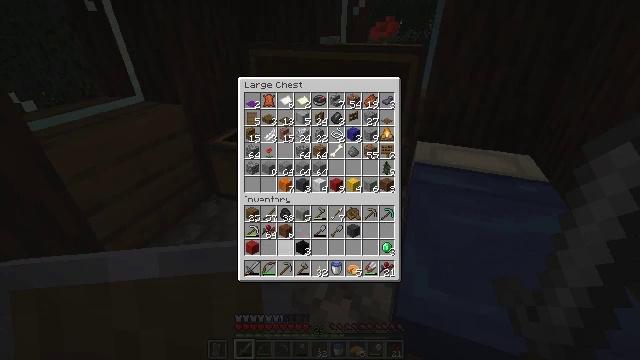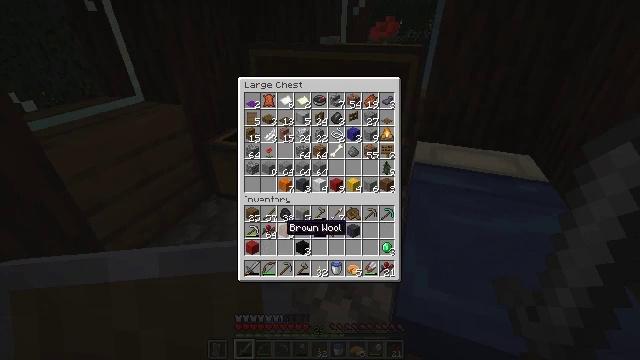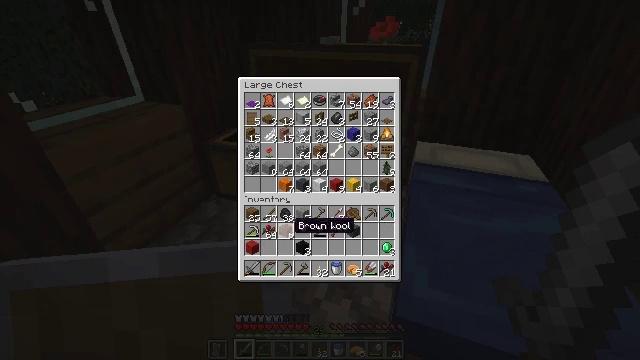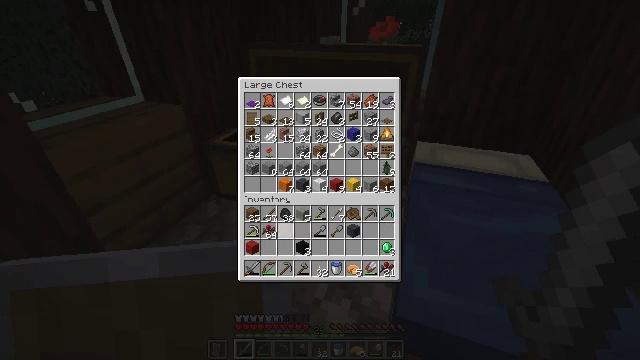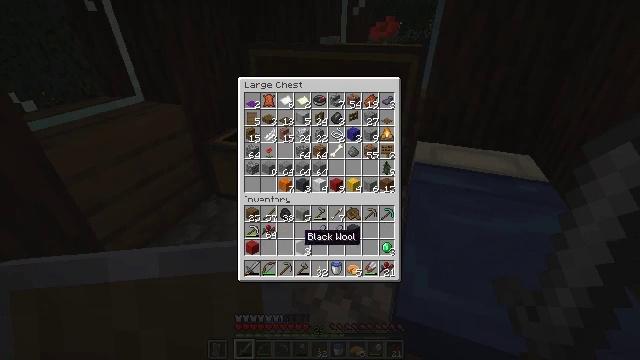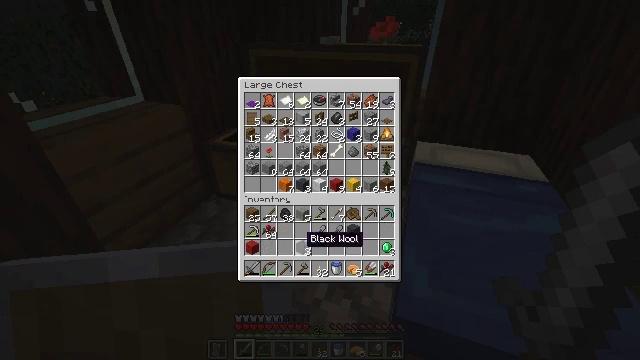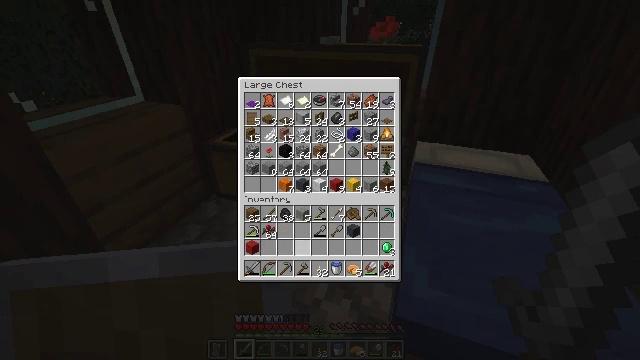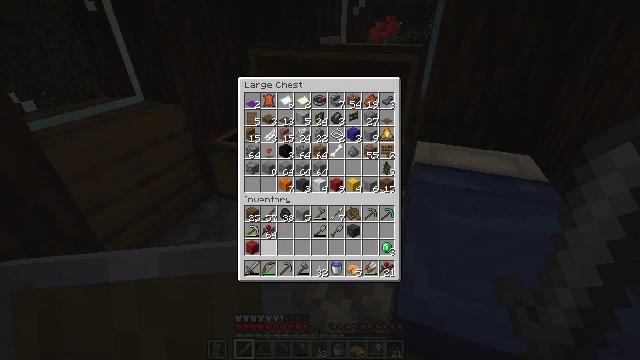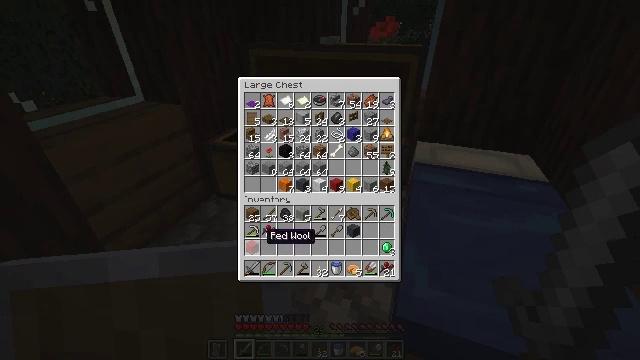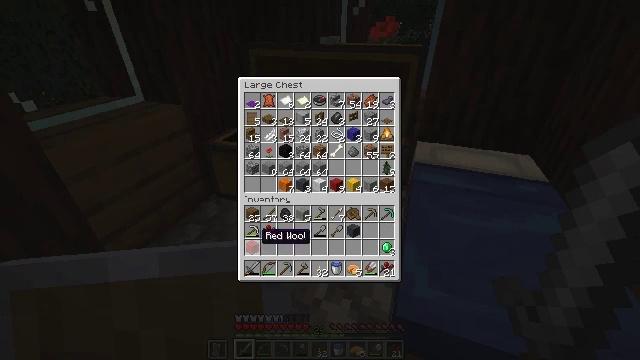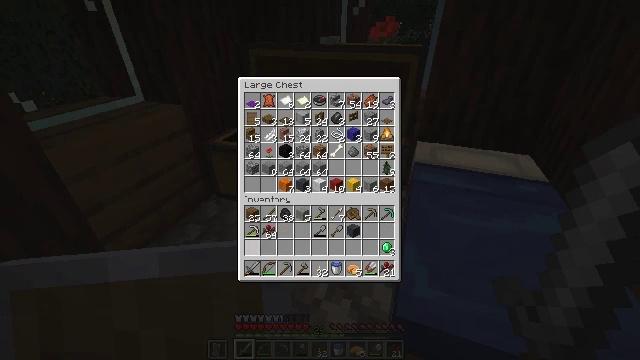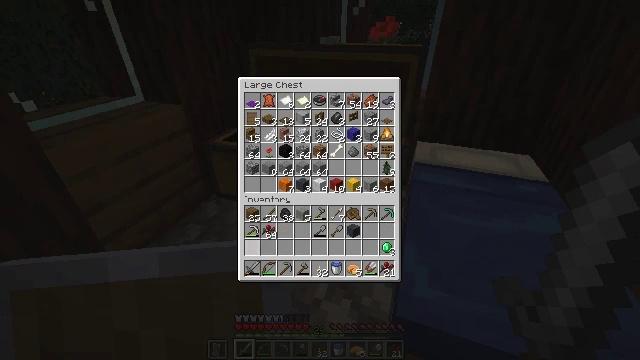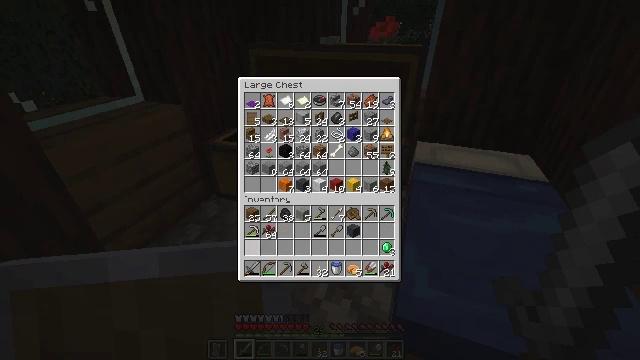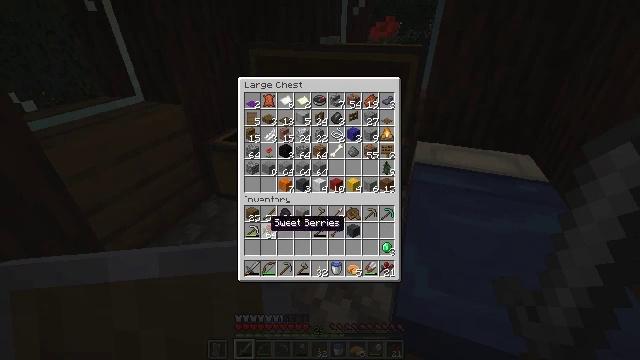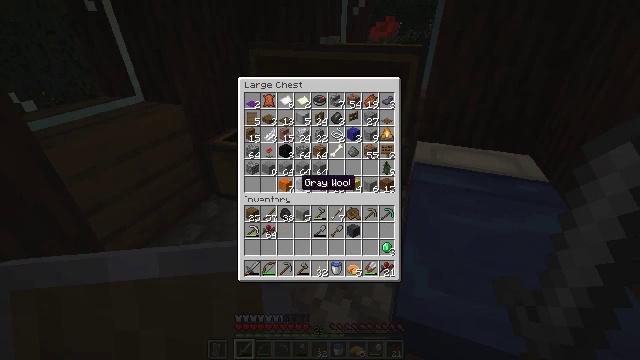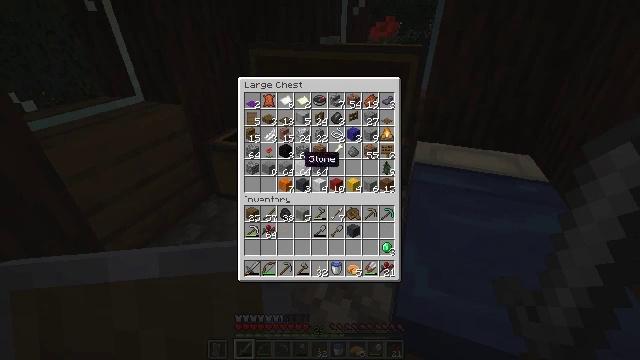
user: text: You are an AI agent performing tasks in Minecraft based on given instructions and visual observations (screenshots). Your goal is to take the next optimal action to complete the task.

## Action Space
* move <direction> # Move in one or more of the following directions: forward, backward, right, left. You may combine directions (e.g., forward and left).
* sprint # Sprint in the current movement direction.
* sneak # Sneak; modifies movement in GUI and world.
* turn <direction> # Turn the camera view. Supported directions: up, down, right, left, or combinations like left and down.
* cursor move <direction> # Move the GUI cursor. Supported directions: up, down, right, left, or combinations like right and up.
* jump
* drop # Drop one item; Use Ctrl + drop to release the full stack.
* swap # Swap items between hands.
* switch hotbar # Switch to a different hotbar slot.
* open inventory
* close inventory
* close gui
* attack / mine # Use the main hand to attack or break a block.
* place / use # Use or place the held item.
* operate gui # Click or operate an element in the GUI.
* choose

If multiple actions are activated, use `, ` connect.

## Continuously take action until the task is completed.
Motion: motion action
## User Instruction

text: Use the crafting table to make a light gray bed.
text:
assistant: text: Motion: sneak
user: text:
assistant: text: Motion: sneak, cursor move right
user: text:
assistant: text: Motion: sneak, operate gui
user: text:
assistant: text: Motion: sneak, cursor move right and down, operate gui
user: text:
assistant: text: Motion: sneak
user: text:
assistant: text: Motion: sneak, operate gui
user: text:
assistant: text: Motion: sneak, cursor move left, operate gui
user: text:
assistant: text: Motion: sneak, cursor move left
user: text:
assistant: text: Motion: sneak
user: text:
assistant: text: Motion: sneak, operate gui
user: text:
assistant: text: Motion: sneak, operate gui
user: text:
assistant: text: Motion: sneak
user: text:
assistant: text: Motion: sneak, cursor move right and up
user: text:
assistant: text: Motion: sneak, cursor move right and up
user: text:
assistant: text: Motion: cursor move up
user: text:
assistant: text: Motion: cursor move up
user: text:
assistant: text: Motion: no_op
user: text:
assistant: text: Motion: no_op
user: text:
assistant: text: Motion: no_op
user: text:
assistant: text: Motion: operate gui
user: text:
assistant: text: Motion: operate gui
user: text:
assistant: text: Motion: cursor move left and down
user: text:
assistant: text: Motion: no_op
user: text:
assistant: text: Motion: no_op
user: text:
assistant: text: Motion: operate gui
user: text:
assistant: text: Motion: operate gui
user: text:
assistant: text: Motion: operate gui
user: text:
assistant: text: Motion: no_op
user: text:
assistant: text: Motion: no_op
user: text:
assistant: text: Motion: cursor move right